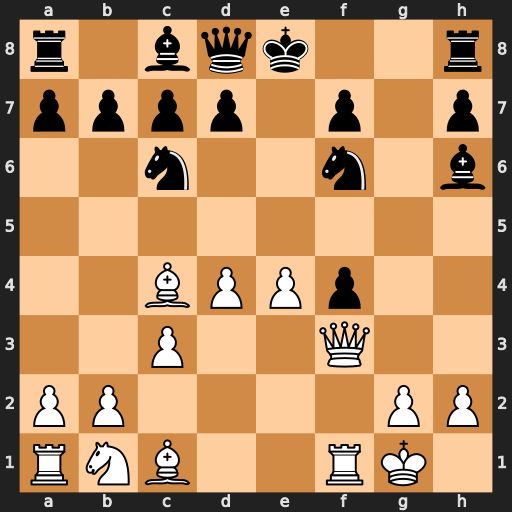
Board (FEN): r1bqk2r/pppp1p1p/2n2n1b/8/2BPPp2/2P2Q2/PP4PP/RNB2RK1
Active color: w
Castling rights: kq
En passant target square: -
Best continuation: Bxf4 Bxf4 Qxf4